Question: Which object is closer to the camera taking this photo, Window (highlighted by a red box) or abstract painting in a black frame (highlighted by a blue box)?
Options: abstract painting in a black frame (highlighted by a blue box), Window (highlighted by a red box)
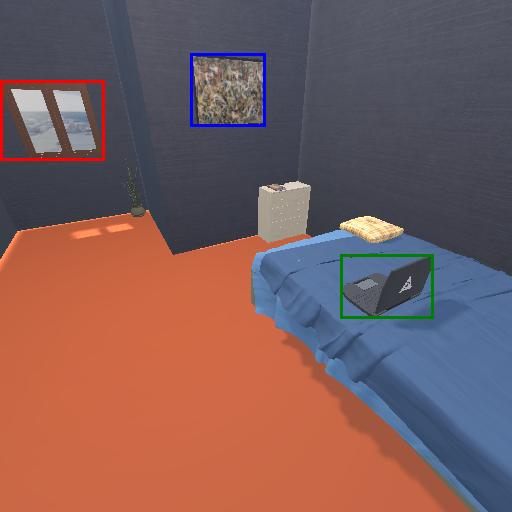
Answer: abstract painting in a black frame (highlighted by a blue box)